Question: '''
<!DOCTYPE html>
<html>
<head>
<title>login</title>
<script src="angular.min.js"></script>
<style type="text/css">
#a{
display: none;
}
</style>
</head>
<body>
<div ng-app="myapp" ng-controller="myctrl">
<p>Input something in the input box:</p>
<input type="text" ng-model="username" placeholder="username"><br>
<input type="password" name="password" ng-model="password" placeholder="password"><br>
<button ng-click="login()">login</button>
<p id="a">
{{ resmsg }}<br>
<br></p>
</div>
<script type="text/javascript">
var app= angular.module('myapp',[]);
app.controller('myctrl', function ($scope , $http, $templateCache) {
$scope.resmsg ="";
$scope.login = function()
{
$http({
method: 'POST',
url:'http://localhost/ng/myphp.php',
data:{username : $scope.username, password : $scope.password},
headers: {'Content-Type': 'application/x-www-form-urlencoded'},
cache: $templateCache
}).success(function(response) {
$scope.resmsg = response;
}).error(function(response){
})
$scope.resmsg = response;
}
})
</script>
</body>
</html>'
myphp.php
<? php
$postdata = file_get_contents("php://input");
$request = json_decode($postdata);
$username = $request->username;
$password = $request->password;
if($username == "admin" && $password== "admin"){
echo "1";
}
else {
echo "0";
}
?>
'''

> I was trying to create a simple login form using angularjs, php i have
tried lot to send my form data to php file using http.post() method
in angular js but not getting any thing as a response and getting
errormsg (screenshot) , the error is like there is no function like
success
help me to get rid from this error
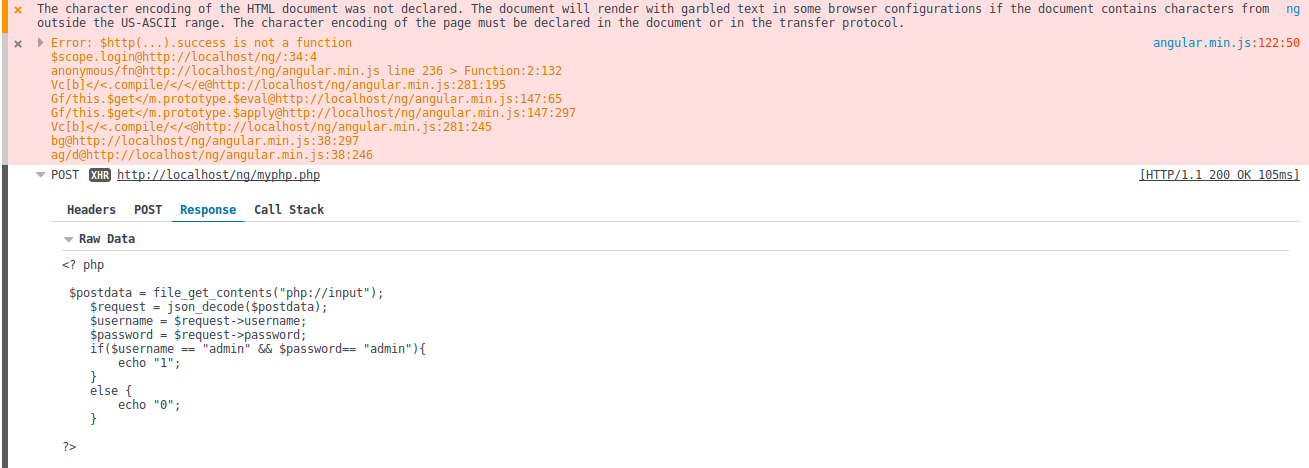
Answer: What version of angular are you using? '$http.success' was deprecated in angular 1.5 and removed in angular 1.6. You should use '$http.then', like this:
'''
$http({
method: 'POST',
url:'http://localhost/ng/myphp.php',
data:{username : $scope.username, password : $scope.password},
cache: $templateCache
}).then(function(response) {
$scope.resmsg = response.data;
}).catch(function(response){
var err = response.data;
// process error
})
'''
Next, you have an error in the opening php tag, there is an extra space (use '<?php' instead of '<? php'.
Also it looks like your server is not processing the file with PHP, it just returns the PHP code itself. Try to access the script directly and see if it returns the code or executes it. If it returns the code as string, there is an error in your web server configuration.